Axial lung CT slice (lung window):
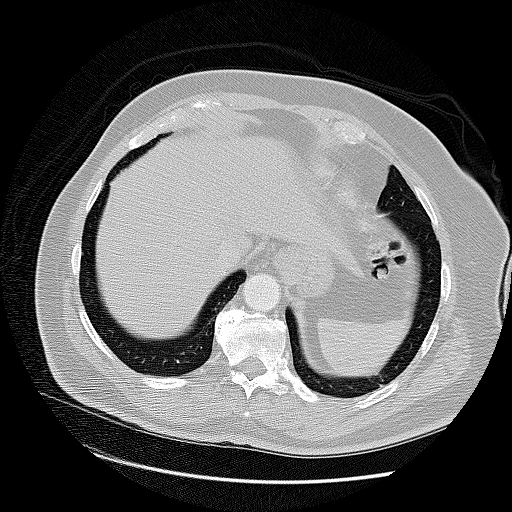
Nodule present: no